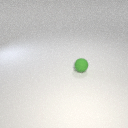
small green rubber sphere